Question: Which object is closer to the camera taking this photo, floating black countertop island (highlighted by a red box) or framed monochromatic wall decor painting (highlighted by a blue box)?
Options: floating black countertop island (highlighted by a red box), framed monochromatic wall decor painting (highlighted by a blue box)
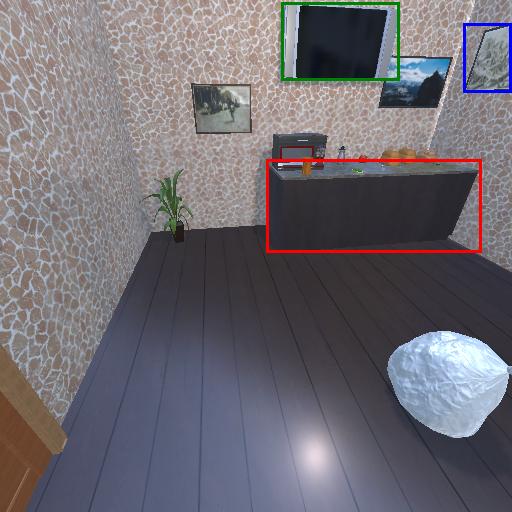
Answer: floating black countertop island (highlighted by a red box)